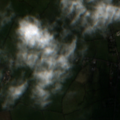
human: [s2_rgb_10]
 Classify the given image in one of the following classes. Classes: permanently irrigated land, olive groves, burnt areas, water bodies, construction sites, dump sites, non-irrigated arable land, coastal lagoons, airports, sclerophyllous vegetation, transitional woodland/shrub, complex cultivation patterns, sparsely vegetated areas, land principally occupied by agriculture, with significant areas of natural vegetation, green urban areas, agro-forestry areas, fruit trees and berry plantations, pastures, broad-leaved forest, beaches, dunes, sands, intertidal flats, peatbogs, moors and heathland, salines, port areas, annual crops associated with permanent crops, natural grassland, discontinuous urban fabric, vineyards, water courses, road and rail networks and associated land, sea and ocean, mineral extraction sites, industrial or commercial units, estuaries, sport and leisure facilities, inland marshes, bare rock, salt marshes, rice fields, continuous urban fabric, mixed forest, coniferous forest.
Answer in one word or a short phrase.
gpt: pastures